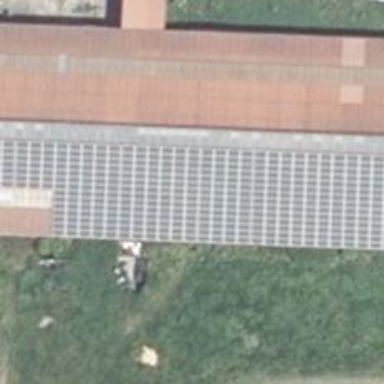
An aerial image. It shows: Solar-powered generator using photovoltaic technology. This small installation generates electricity through solar photovoltaic panels.